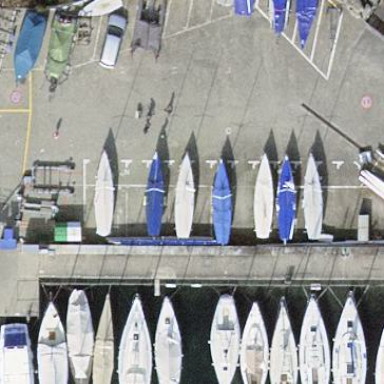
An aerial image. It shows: Boat storage facility.